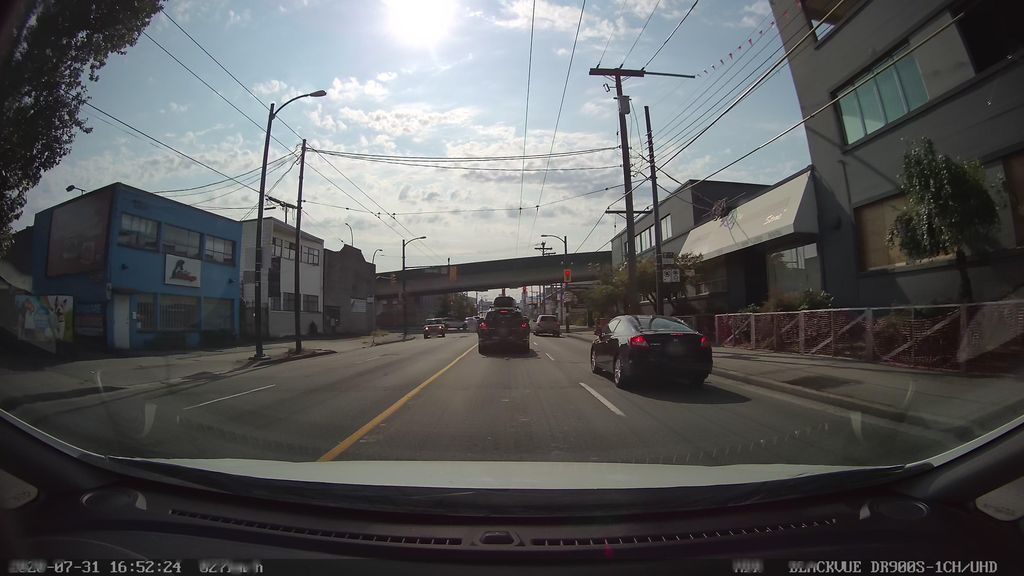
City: vancouver